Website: lowes
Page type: payment
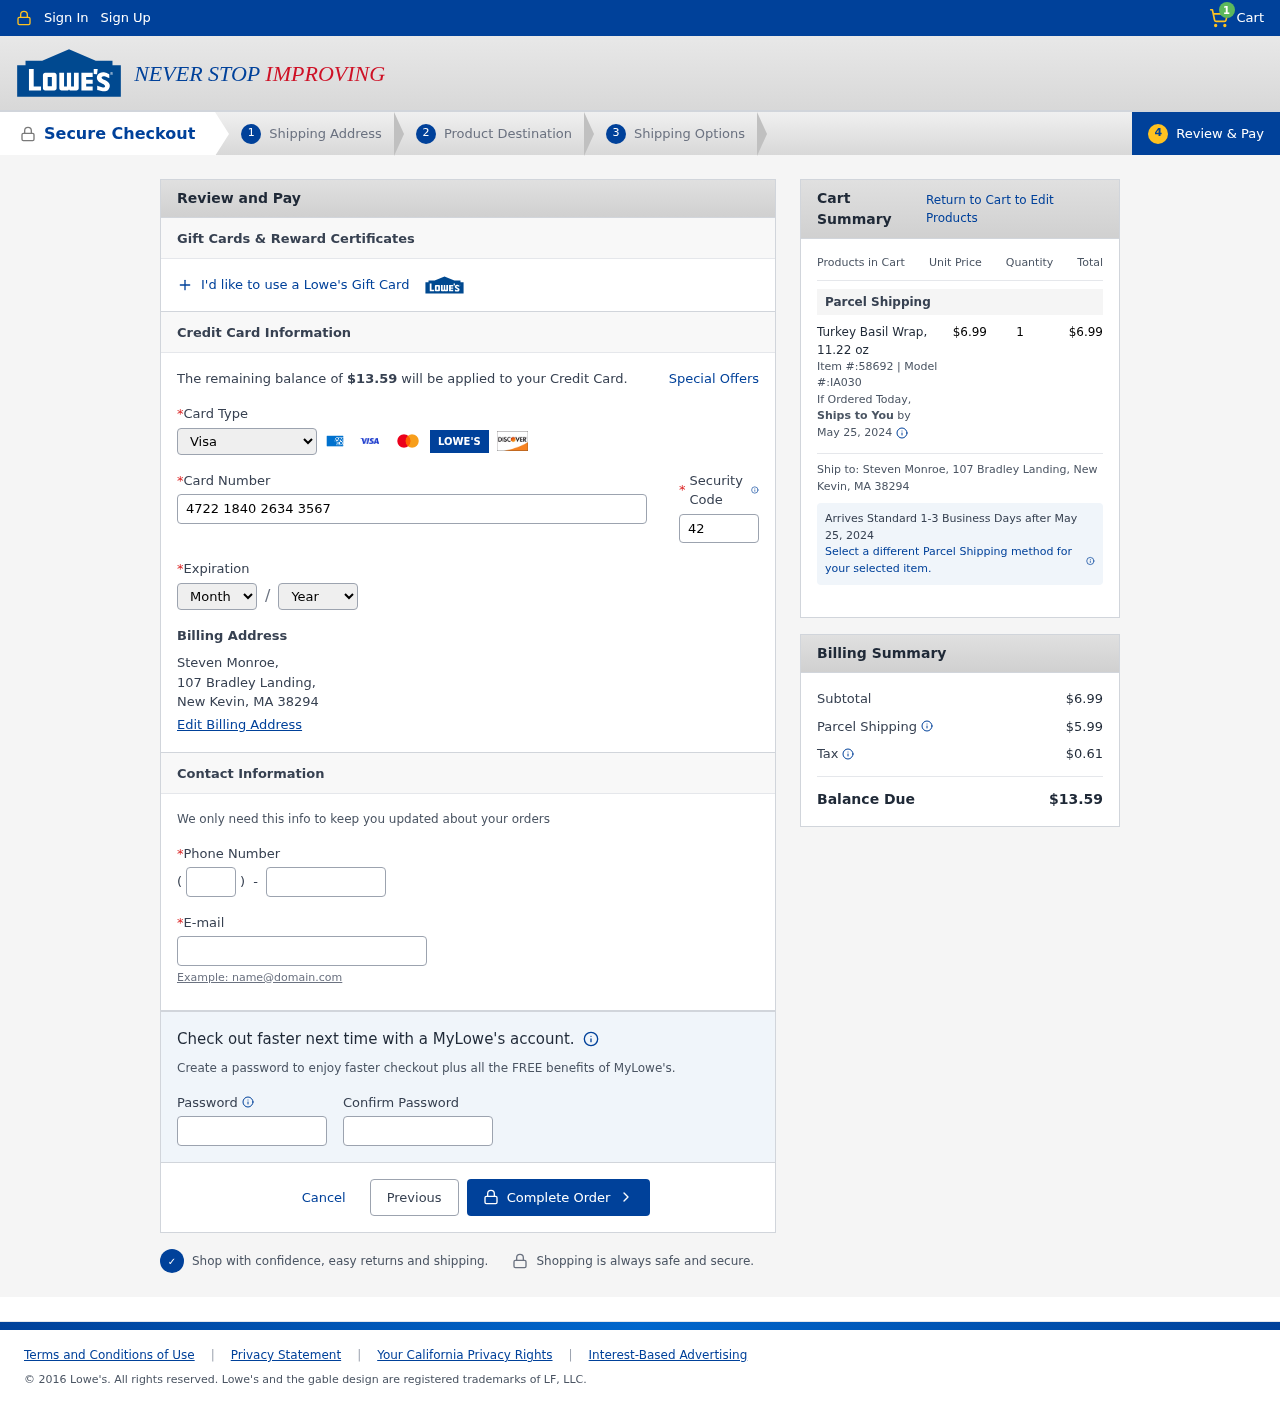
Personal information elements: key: PII_CARD_CVV
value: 428
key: PII_CARD_EXPIRY_MONTH
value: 08
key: PII_CARD_EXPIRY_YEAR
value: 26
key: PII_CARD_NUMBER
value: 4722 1840 2634 3567
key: PII_CARD_TYPE
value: Visa
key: PII_CITY_STATE_ZIP
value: New Kevin, MA 38294
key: PII_EMAIL
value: steven.monroe@gmail.com
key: PII_FULLNAME
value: Steven Monroe,
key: PII_PHONE
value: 4904014194
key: PII_PHONE_AREA
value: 490
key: PII_STREET
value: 107 Bradley Landing
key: PII_STREET
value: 107 Bradley Landing,
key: PII_FULLNAME2
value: Steven Monroe
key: PII_CITY
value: New Kevin
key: PII_STATE_ABBR
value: MA
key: PII_POSTCODE
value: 38294
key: PII_POSTCODE_FULL
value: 38294
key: PII_CITY_STATE
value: New Kevin, MA
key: PII_POSTCODE_NUMERIC
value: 38294
Product elements: key: PRODUCT1_NAME
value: Turkey Basil Wrap, 11.22 oz
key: PRODUCT1_PRICE
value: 6.99
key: PRODUCT1_QUANTITY
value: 1
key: PRODUCT1_ITEM
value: Item #:58692
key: PRODUCT1_MODEL
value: Model #:IA030
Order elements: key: ORDER_NUM_ITEMS
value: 1
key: ORDER_TOTAL
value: $13.59
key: ORDER_SHIPPING_DATE
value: May 25, 2024
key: ORDER_SUBTOTAL
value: $6.99
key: ORDER_SHIPPING_DATE2
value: May 25, 2024
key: ORDER_SHIPPING_COST
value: $5.99
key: ORDER_TAX
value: $0.61